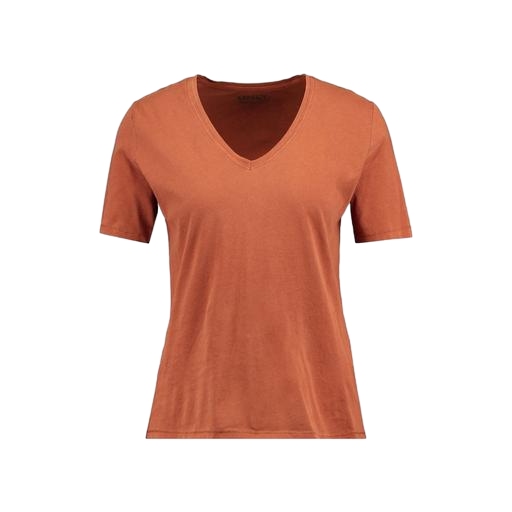
brown contemporary v-neck tee, v-neck t-shirt, loose fit t-shirt, white background